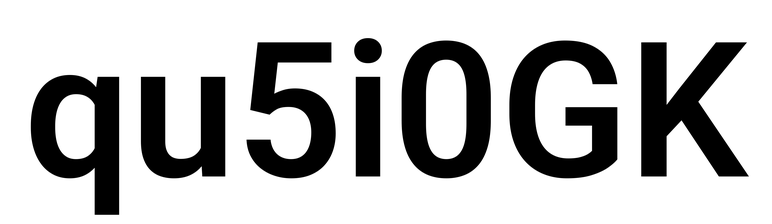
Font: Roboto_SemiBold